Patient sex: M
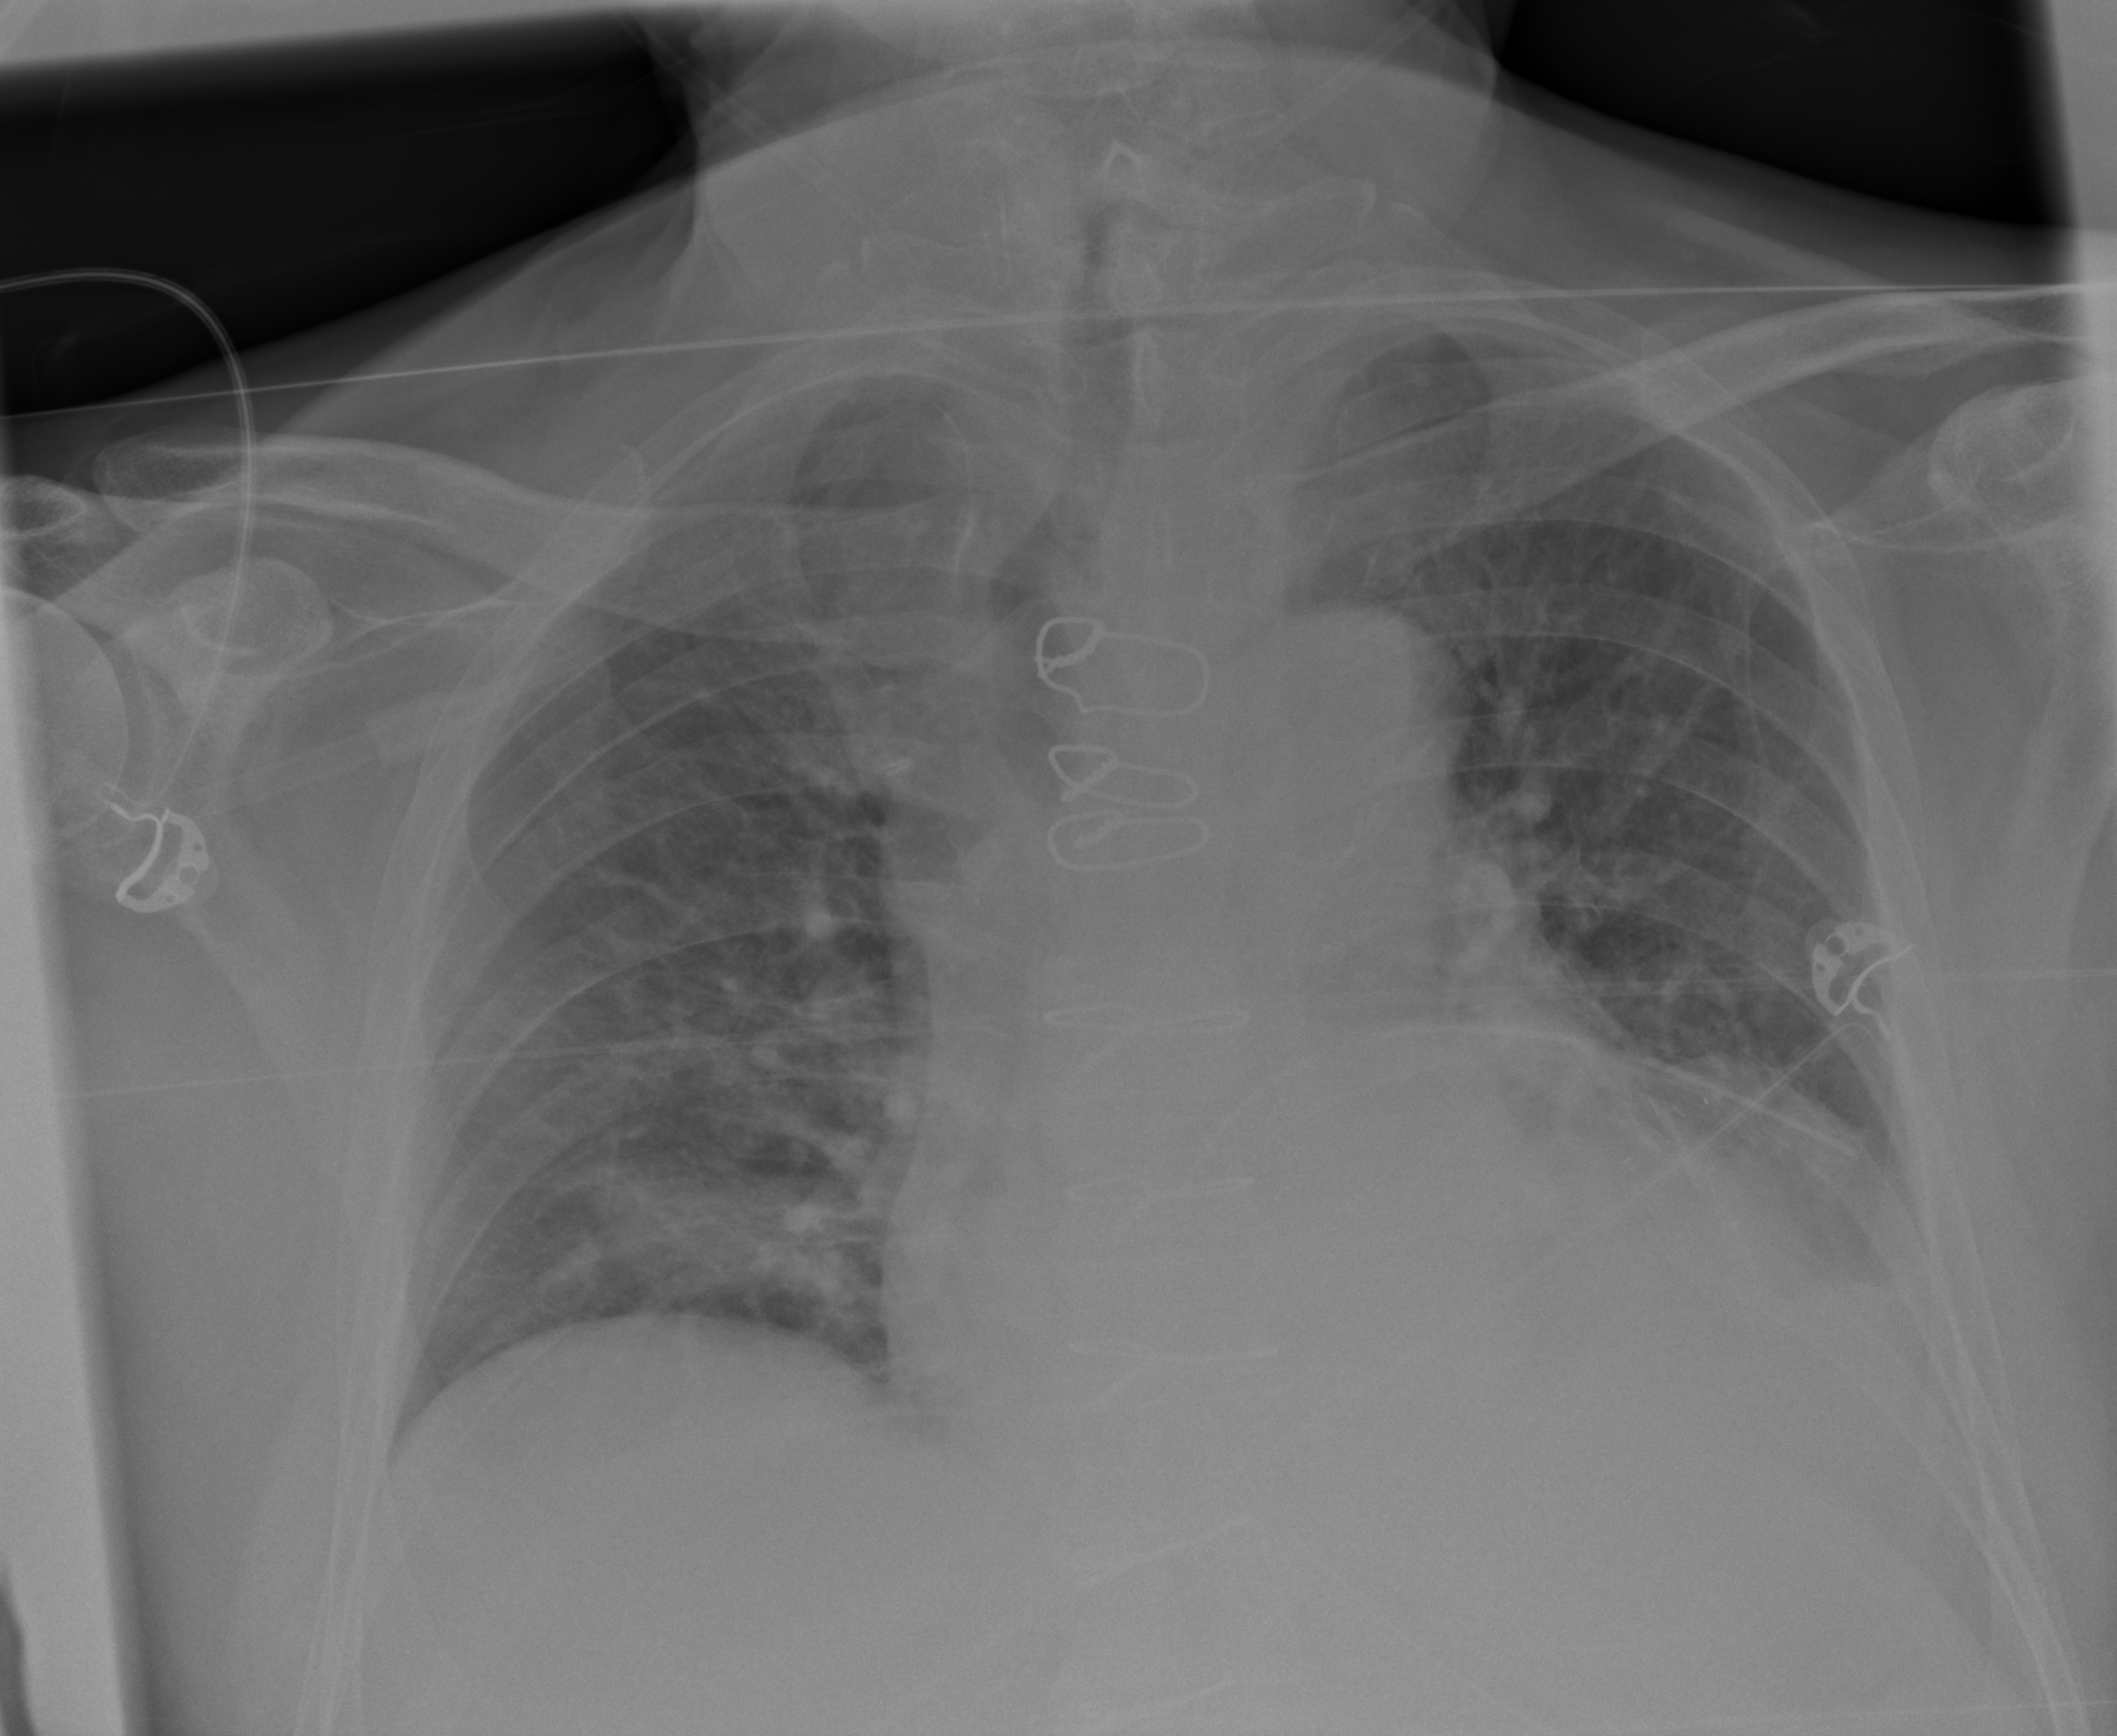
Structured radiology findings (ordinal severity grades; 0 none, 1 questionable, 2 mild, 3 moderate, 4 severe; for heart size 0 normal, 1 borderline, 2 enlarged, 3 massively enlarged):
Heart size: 2
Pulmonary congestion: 2
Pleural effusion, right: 0
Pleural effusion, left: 2
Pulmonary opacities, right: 2
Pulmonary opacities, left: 0
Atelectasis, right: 2
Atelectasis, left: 2